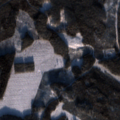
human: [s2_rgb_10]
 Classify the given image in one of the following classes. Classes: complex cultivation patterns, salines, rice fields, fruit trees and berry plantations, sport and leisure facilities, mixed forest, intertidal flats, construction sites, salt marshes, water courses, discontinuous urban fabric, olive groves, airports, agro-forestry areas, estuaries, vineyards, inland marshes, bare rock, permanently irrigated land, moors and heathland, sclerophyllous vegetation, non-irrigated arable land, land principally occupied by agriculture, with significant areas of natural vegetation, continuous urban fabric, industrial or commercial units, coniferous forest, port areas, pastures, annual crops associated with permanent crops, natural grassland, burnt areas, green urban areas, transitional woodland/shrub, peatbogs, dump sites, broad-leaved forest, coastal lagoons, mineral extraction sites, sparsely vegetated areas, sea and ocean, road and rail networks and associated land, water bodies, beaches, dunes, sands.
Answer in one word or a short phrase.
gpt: coniferous forest, mixed forest, transitional woodland/shrub